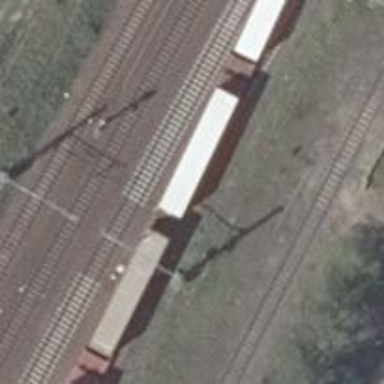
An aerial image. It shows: Railway siding with rails.